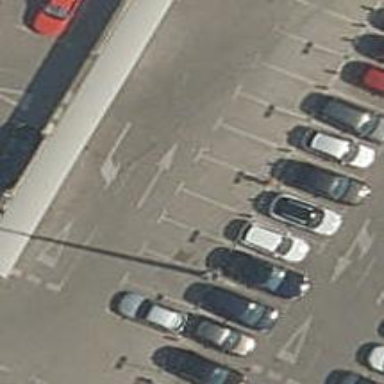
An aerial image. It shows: Asphalt parking aisle along service road.